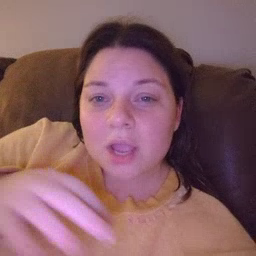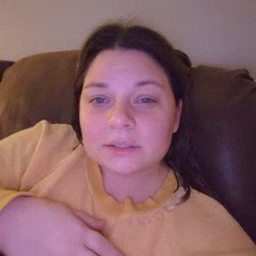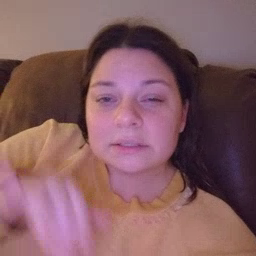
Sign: frenchfries